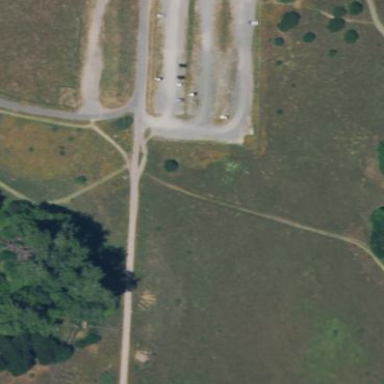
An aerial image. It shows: Unpaved parking area.